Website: walmart
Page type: billing-address
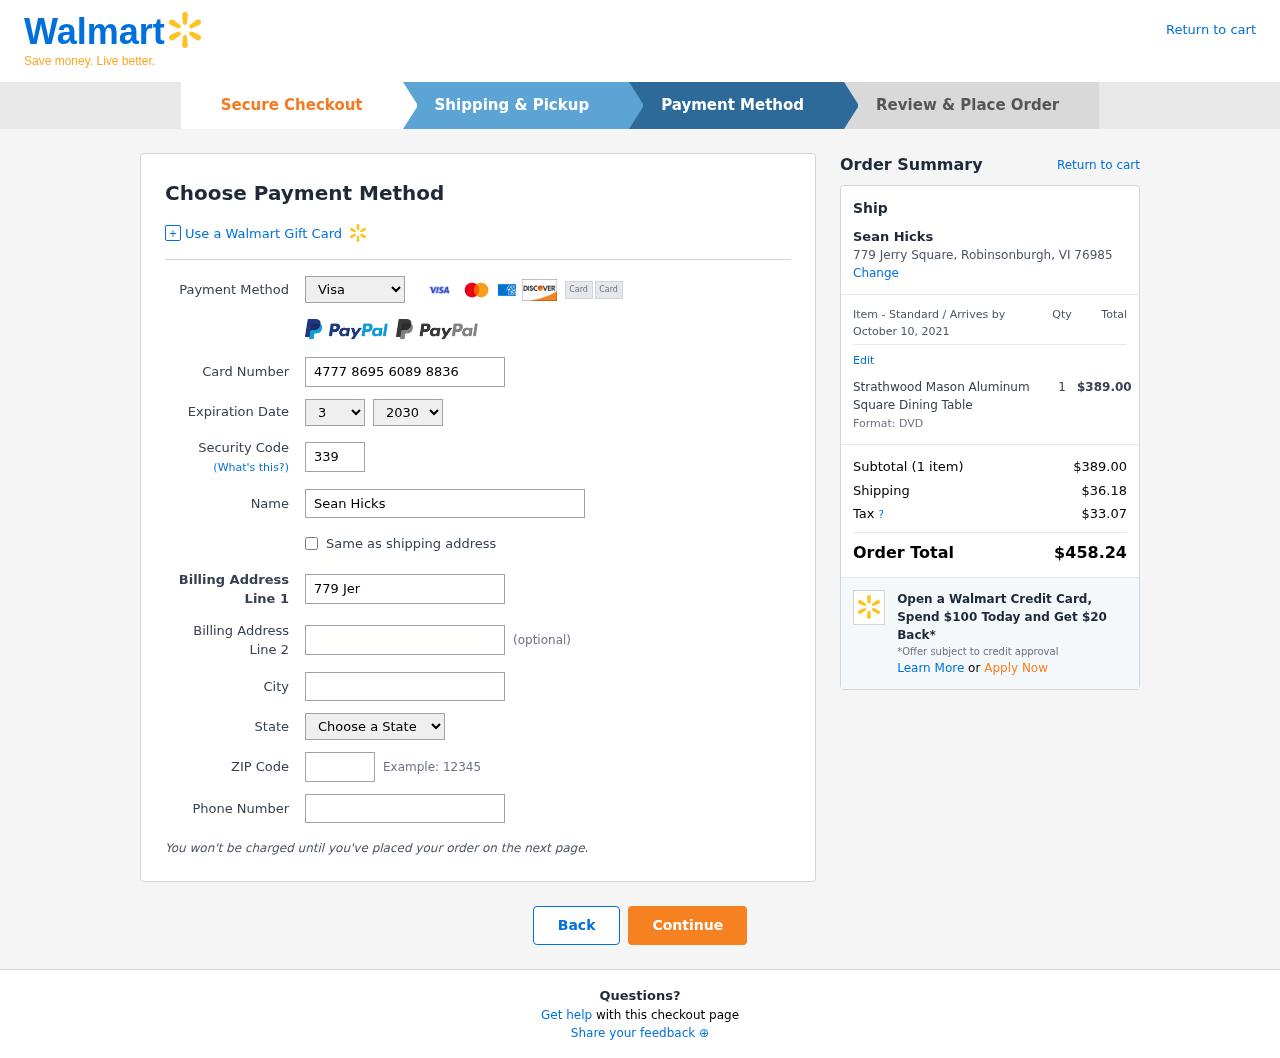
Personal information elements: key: PII_CARD_CVV
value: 339
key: PII_CARD_EXPIRY_MONTH
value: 03
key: PII_CARD_EXPIRY_YEAR
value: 30
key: PII_CARD_NUMBER
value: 4777 8695 6089 8836
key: PII_CARD_TYPE
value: Visa
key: PII_CITY
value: Robinsonburgh
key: PII_CITY_STATE_ZIP
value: Robinsonburgh, VI 76985
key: PII_FULLNAME
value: Sean Hicks
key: PII_PHONE
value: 9928732094
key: PII_POSTCODE
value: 76985
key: PII_STATE
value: VI
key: PII_STREET
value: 779 Jerry Square
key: PII_FULLNAME2
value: Sean Hicks
Product elements: key: PRODUCT1_NAME
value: Strathwood Mason Aluminum Square Dining Table
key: PRODUCT1_PRICE
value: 389
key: PRODUCT1_QUANTITY
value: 1
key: PRODUCT1_DESC
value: Format: DVD
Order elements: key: ORDER_DELIVERY_DATE
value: October 10, 2021
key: ORDER_NUM_ITEMS
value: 1
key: ORDER_SUBTOTAL
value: $389.00
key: ORDER_SHIPPING_COST
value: $36.18
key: ORDER_TAX
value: $33.07
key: ORDER_TOTAL
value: $458.24